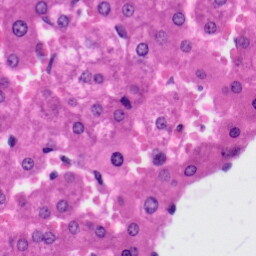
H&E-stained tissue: Liver